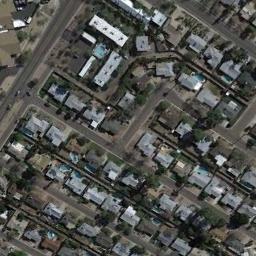
Label: residential